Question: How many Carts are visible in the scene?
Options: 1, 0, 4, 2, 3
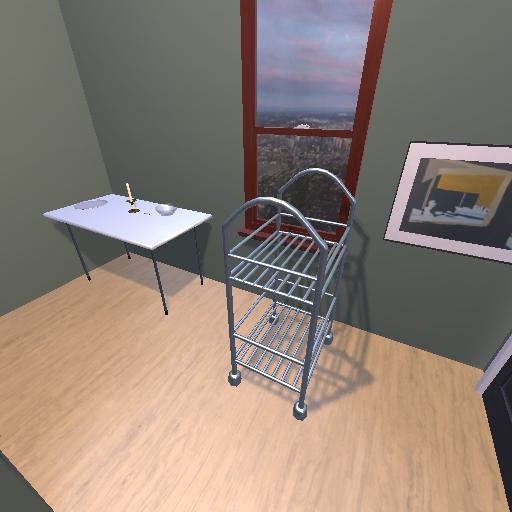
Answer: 1